Question: Can anyone help me to achieve this kind of through Core Graphics. Look at the rough sketch:

This is a simple chart graphic, and I need to transform a histogramm-style bar (left shape) to a pie chart (right shape).
Literally the task is to roll a rectangle to a ring with a . I almost found the way to do this with a tricky queue of drawings, mask clippings and affine transformations but this won't look exactly how I want it to look.
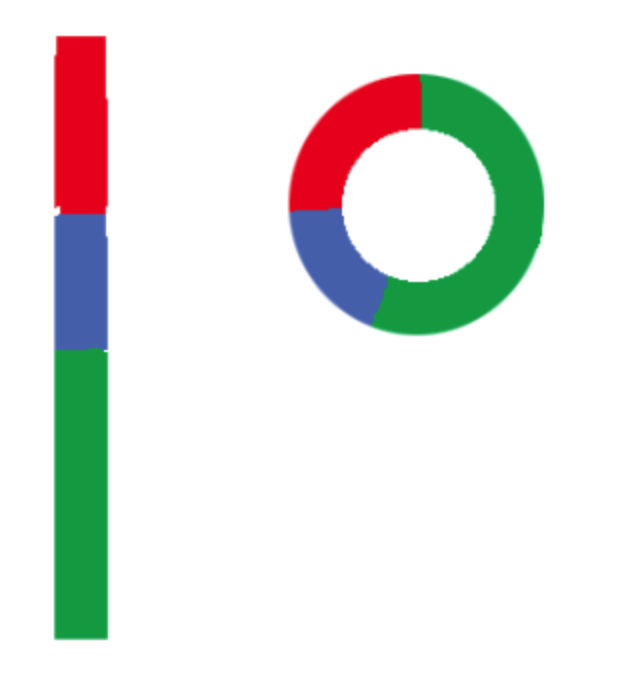
Answer: This is an interesting challenge, especially as you want to maintain the different segments. I won't give you a full answer (i.e full example code to achieving this), but I will explain what I think needs to be done to achieve the effect that you want.
## Paths
First, I see both of these diagrams as a single line that is stroked (let's ignore the segments for a moment), so the challenge is going from a straight line to an enclosed circle.
I propose the following two paths, that you can animate between to achieve a nice wrapping effect.
'''
// As we render a circle as a chain of straight line segments
// changing the count of said segments makes the circle more or less smooth
// Try this with other values, such as 8 or 32
let segments = 72
// With this segment count, the angle of each segment in the circle is
let angle = (2 * CGFloat(M_PI)) / CGFloat(segments)
// First path (straight)
let length = CGFloat(300.0)
let segmentLength = length / CGFloat(segments)
let straightPath = CGPathCreateMutable()
CGPathMoveToPoint(straightPath, nil, 0.0, 0.0)
for i in 0...segments {
CGPathAddLineToPoint(straightPath, nil, 0.0, CGFloat(i) * segmentLength)
}
// Second path (circle)
let radius = CGFloat(100.0)
let center = CGPoint(x: 104.0, y: 104.0)
let space = (x: 2.0, y: 2.0)
var circlePath = CGPathCreateMutable()
CGPathMoveToPoint(circlePath, nil, center.x + radius, center.y)
for i in 0...segments {
let x = cos(-CGFloat(i) * angle)
let y = sin(-CGFloat(i) * angle)
CGPathAddLineToPoint(circlePath, nil, center.x + radius * x, center.y + radius * y)
}
'''
I have also uploaded a Swift plaground for you to experiment with, which you can find <URL>
## Segments
Now, handling the segments can be a bit tricky, however I propose a relatively naive implementation that might work. Mainly, 'CAShapeLayer' has the following two properties - 'strokeStart' and 'strokeEnd', which allow controlling the part of the path that is actually stroked.
With this in mind, you could create as many layers as there are segments, assign them all the same path(s) and tweak their respective 'strokeStart' and 'strokeEnd' properties to make it look the way you expect. Somewhat similar to what they do in <URL>.
## Animation
Assuming you have conquered the previous two aspects, the animation aspect should be relatively straight forward, using the two types of paths you have, you can create a simple 'CABasicAnimation' that goes from one to another. I will assume you are familiar with CoreAnimation and its usage (i.e how to properly change model values to match those that are presented etc.).
I will end my answer with a quick animation showing what the end result could look like (minus the segments), I have frozen the animation and am manipulating the 'timeOffset' property of the layer to manually scrub through it.

I hope my answer helps you get closer to the solution you want. It is also important to emphasise that my code examples are just a beginning, you will likely need to tweak the values quite a bit to achieve a satisfying animation (for example, the length of the line should be similar to that of the circumference of the circle).